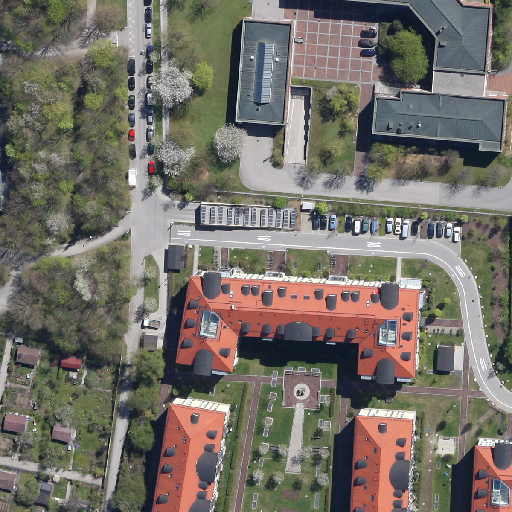
Referring expression: road marking